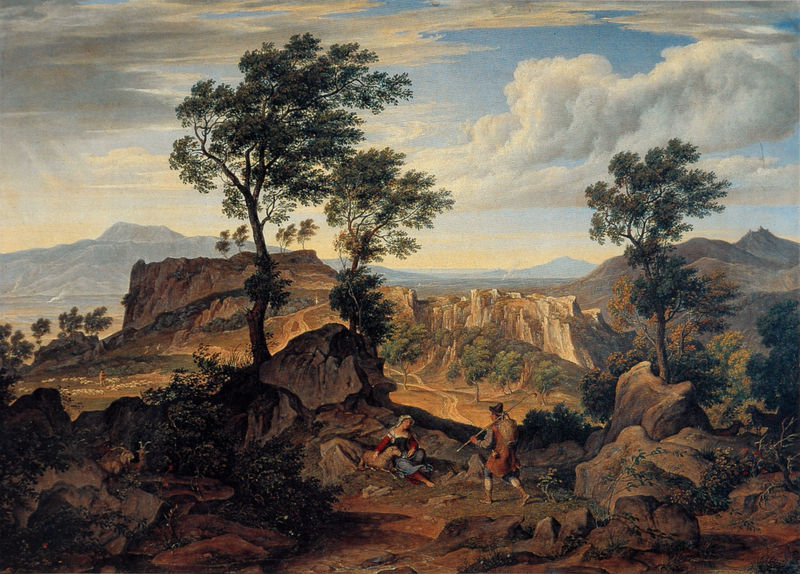
Titel: Die Serpentara bei Olevano
Künstler: Joseph Anton Koch
Standort: Privatbesitz
Institution: Privatbesitz
Schlagwörter: baum, berg, blau, felsen, gemälde, gestein, himmel, laub, mann, meer, schatten, wasser, wolken, bäume, grün, landschaft, menschen, ocker, see, stadt, äste, abend, braun, frau, grau, hell, hintergrund, hut, kleid, licht, schwarz, weiss, ausblick, blick, hund, rot, tier, tiere, tuch, weg, wiese, wolke, haube, barock, stein, steine, bild, öl, dämmerung, ebene, erde, horizont, hügel, natur, strauch, weite, wind, wolen, zweige, busch, büsche, gebüsch, rauch, sonne, sträucher, sitzend, paar, personen, person, renaissance, tal, anhöhe, genre, stock, gleb, genremalerei, italien, ort, mieder, stab, berge, fels, gebirge, gipfel, dorf, farbe, tag, landschaftsmalerei, berglandschaft, schlucht, idylle, rast, figuren, romantik, ölgemälde, korb, umriss, flucht, regen, lamm, schaf, wandern, wolkeb, festung, bergkamm, beutel, allegorie, wolcken, schein, jäger, karg, wanderer, stelldichein, sonnenschein, laubbäume, erscheinung, heilige, gestrüpp, arkadien, sammler, maria, hirte, hirten, hirtin, schäfer, schäferin, schaft, köcher, ziege, ziegen, pastorale, schäferstündchen, gebrige, hirt, fluch, ölberg, landshcaft, ital8ien, geisbock, schäferszene, antike landschaft, mgemälde, geisbocl, frauhund